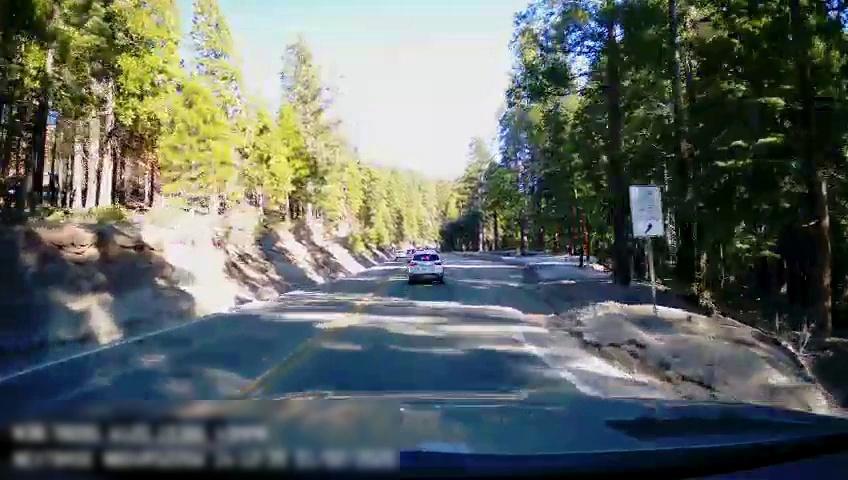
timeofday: Day
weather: Sunny
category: Drivable Space
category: Vehicles | SUV
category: Lanes | Current Lane
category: Lanes | Alternate Lane
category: Lanes | Opposite Lane
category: Traffic | Signs